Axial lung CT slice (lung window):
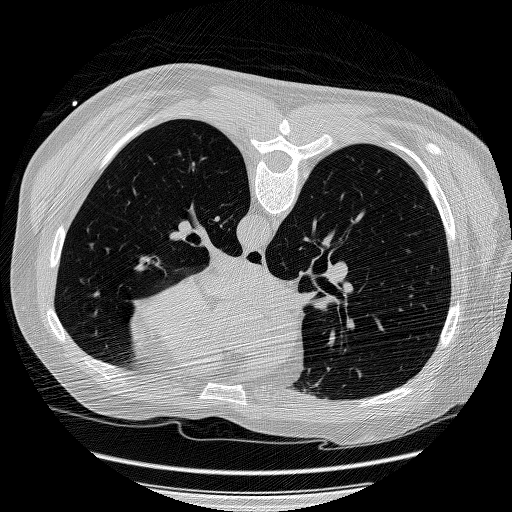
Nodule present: no